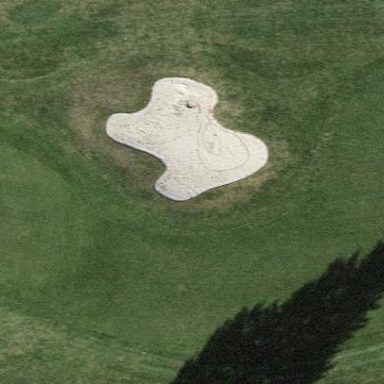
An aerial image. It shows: Sandy area is golf bunker.